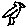
Label: bird